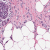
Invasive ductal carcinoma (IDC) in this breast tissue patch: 1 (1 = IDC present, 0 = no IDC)